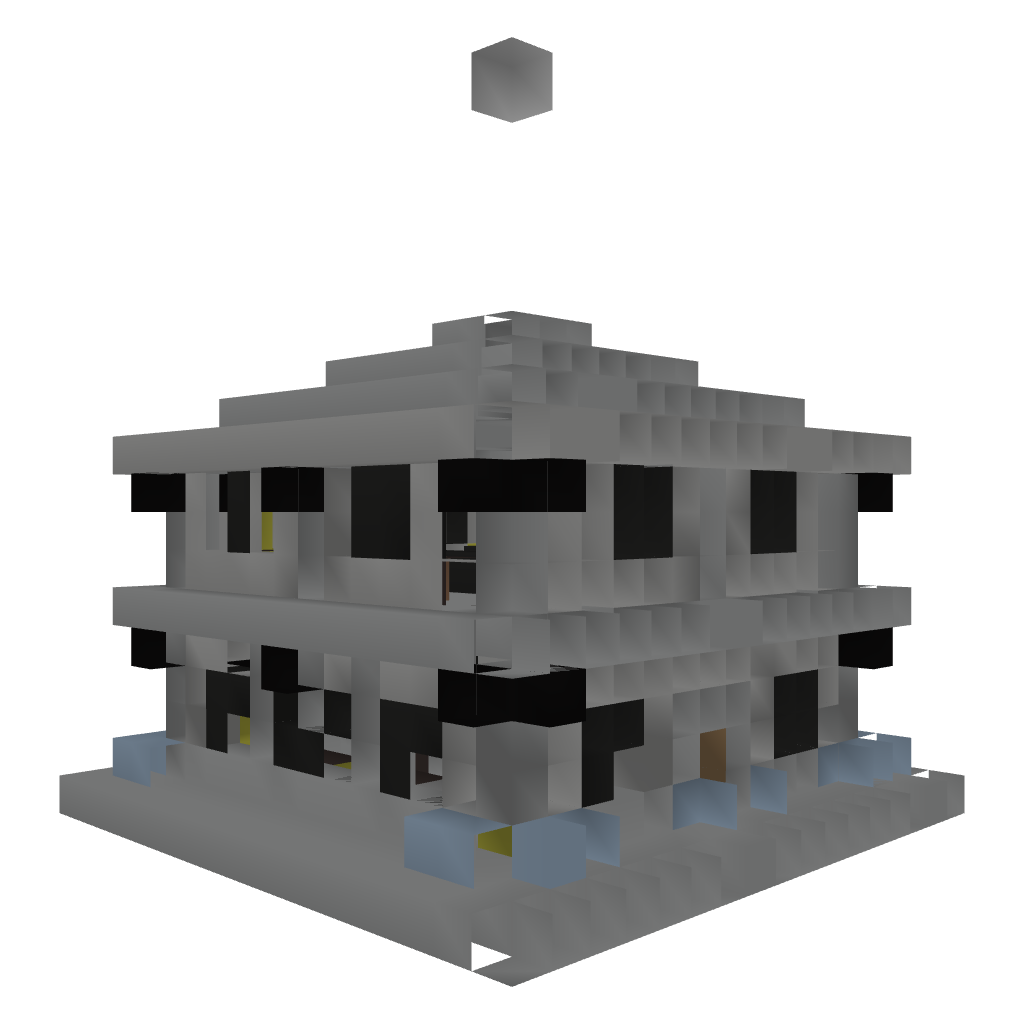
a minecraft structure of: BigHouse